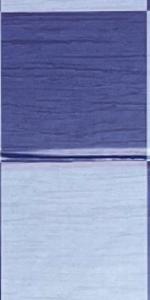
Label: Empty